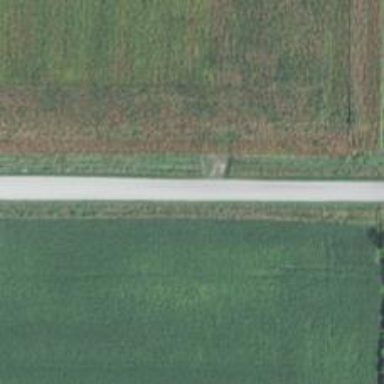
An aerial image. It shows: Unclassified road.